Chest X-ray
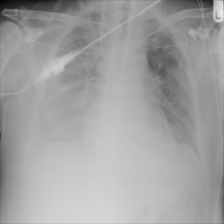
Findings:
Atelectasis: positive
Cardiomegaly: negative
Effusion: positive
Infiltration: positive
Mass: negative
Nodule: negative
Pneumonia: negative
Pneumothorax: negative
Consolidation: negative
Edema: negative
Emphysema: negative
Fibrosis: negative
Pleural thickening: negative
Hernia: negative